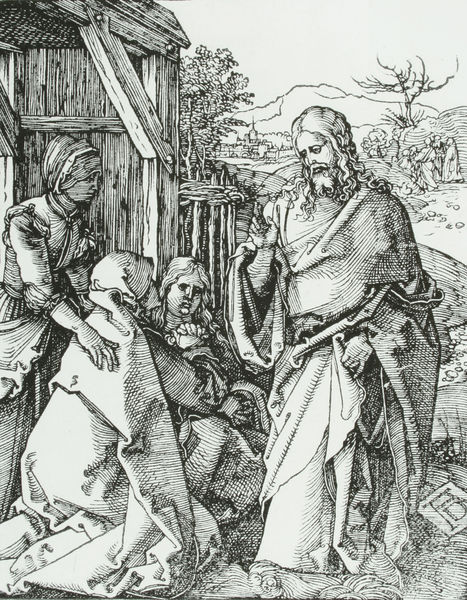
Titel: Kleine Passion - Der Abschied Christi von seiner Mutter
Künstler: Albrecht Dürer
Standort: viele Standorte
Institution: Seriendruck
Schlagwörter: baum, berg, dunkel, hand, himmel, mann, umhang, weiß, bäume, frauen, landschaft, menschen, stadt, äste, frau, grau, haar, hell, hintergrund, holz, kleid, schwarz, vordergrund, zeichnung, dach, gebäude, gürtel, haus, weg, wiese, zaun, haube, bart, gesichter, schnurrbart, wand, arme, bibel, falten, geschichte, hände, signatur, ast, horizont, hügel, hütte, boden, gewand, haare, mantel, stehend, drei, gewänder, personen, pflanzen, locken, renaissance, anhöhe, schuppen, holzschnitt, berge, dorf, grafik, kahl, figuren, falte, gefaltet, balken, bretter, faltenwurf, knie, nagel, stadtansicht, religion, abschied, druck, schwarzweiss, monogramm, schraffur, radierung, stich, knien, schraffiert, beten, gebet, christus, jesus, holzhütte, knieend, kniend, struktur, knieen, segen, segnen, segnung, stall, bettler, dürer, maria, kupferstich, magdalena, anbetung, betend, auferstehung, bitten, gläubige, marien, holzbalken, schutz, verschlag, zeichnugn, christ, albrecht, albrecht dürer, segensgestus, bretterwand, kreuzschraffur, auferstanden, erschienung, segnungsgestus, christen besuch, frauen drei, jsus, querleiste, relogon, äaste